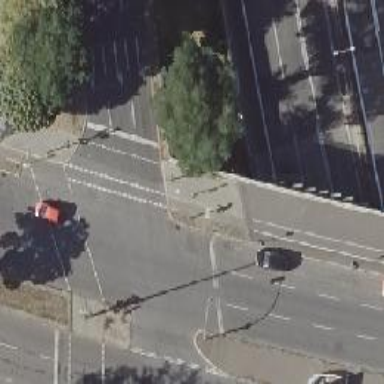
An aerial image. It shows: Crossing with traffic signals.